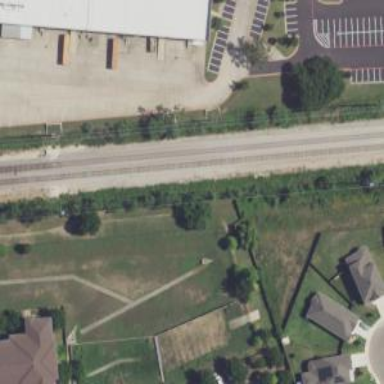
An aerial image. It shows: Railway siding with rails.